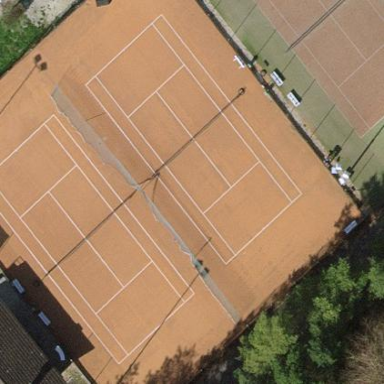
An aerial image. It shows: Tennis court on the leisure land pitch.